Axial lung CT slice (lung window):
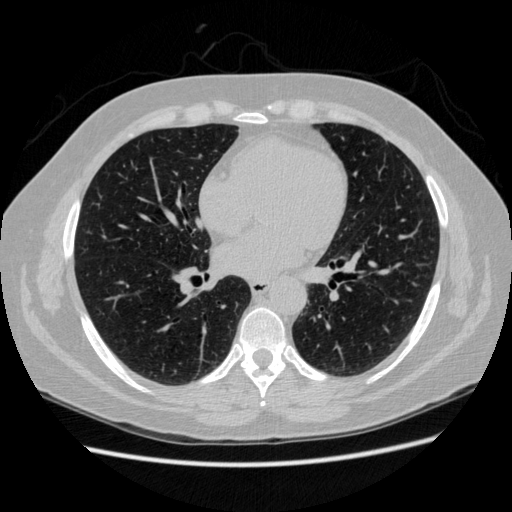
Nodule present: no